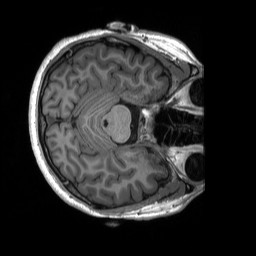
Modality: T1w
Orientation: axial
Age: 27
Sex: male
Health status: healthy
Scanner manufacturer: siemens
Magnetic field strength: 3 T
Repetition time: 2.53 s
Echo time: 0.00227 s